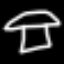
Label: mushroom